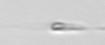
Label: flagellate_morphotype3